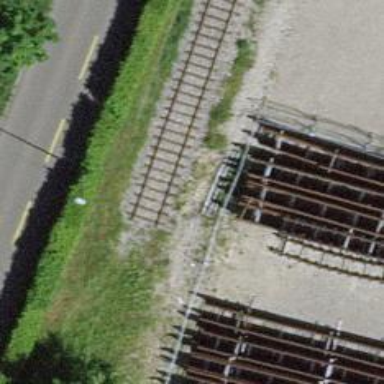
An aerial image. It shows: Railway buffer stop.